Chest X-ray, PA view. Patient: 70 years old, sex F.
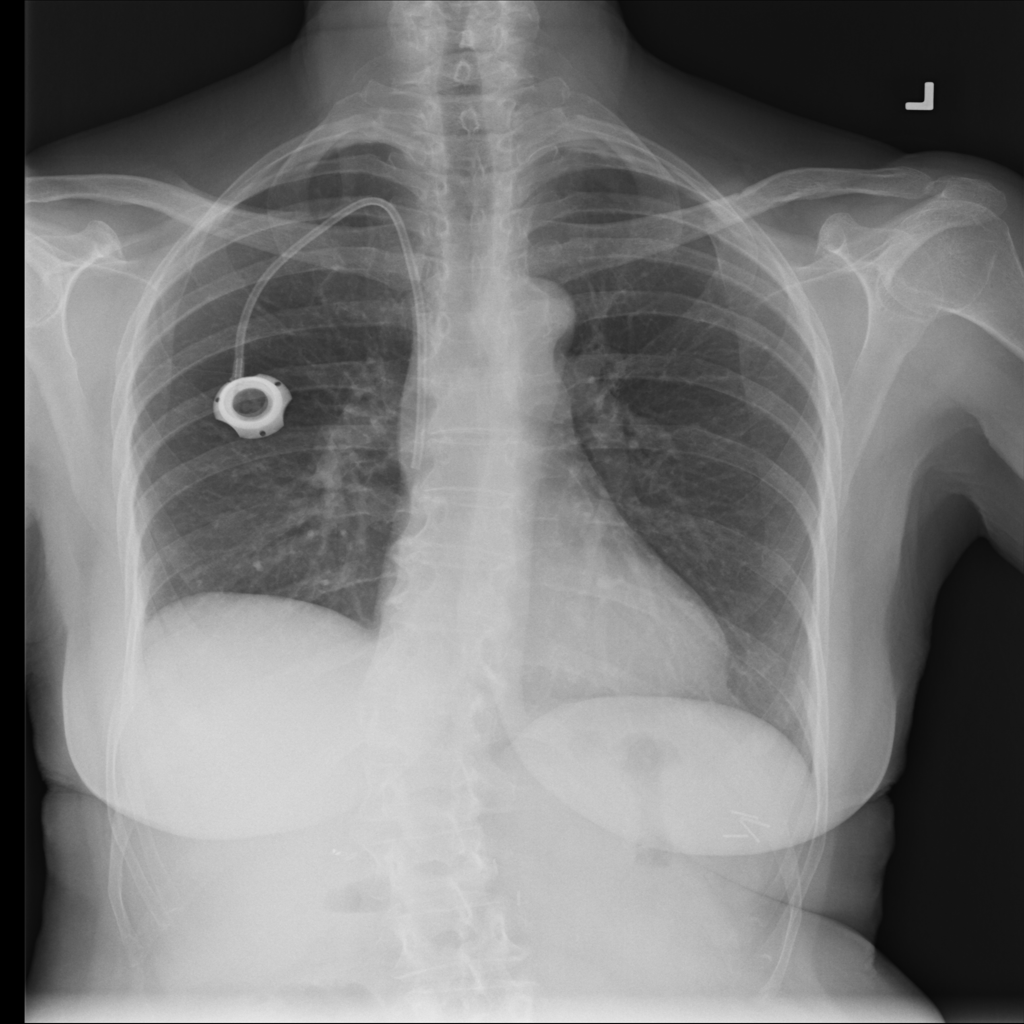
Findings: No Finding